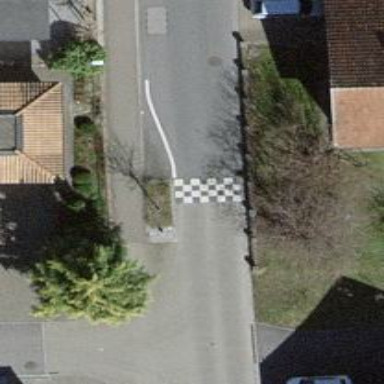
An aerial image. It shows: Bump for traffic calming.